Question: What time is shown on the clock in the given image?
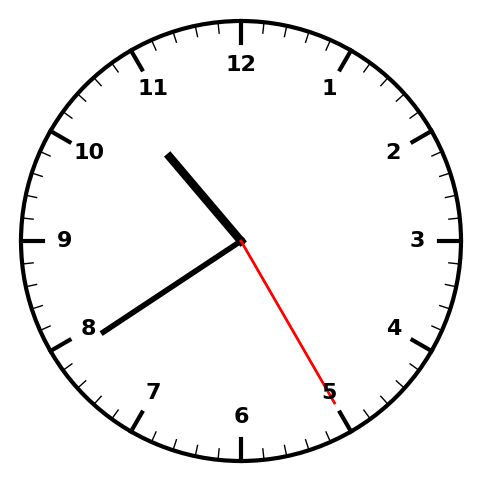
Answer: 10:39:25